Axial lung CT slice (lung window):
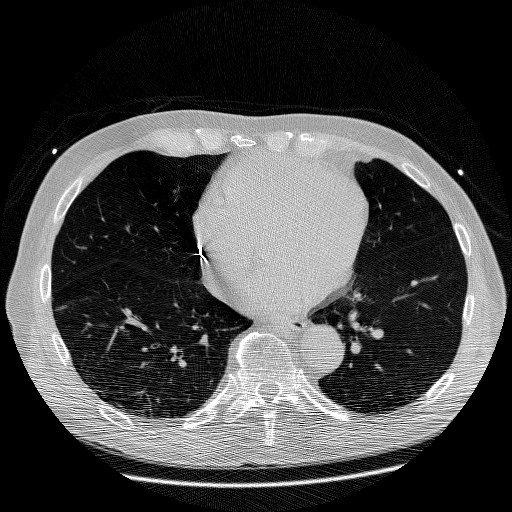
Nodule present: no